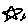
Label: star